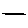
Label: line